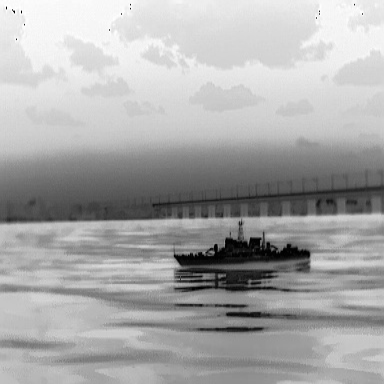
There is a warship in the infrared image.